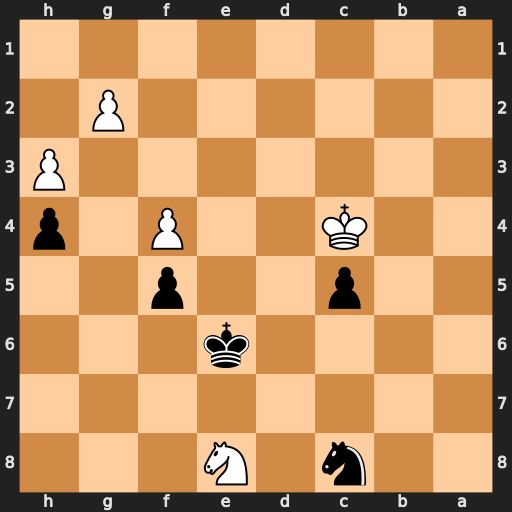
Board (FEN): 2n1N3/8/4k3/2p2p2/2K2P1p/7P/6P1/8
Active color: b
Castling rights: -
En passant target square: -
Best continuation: Nd6+ Nxd6 Kxd6 Kb5 Kd5